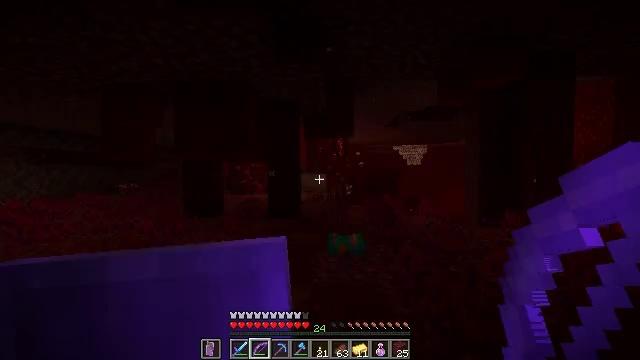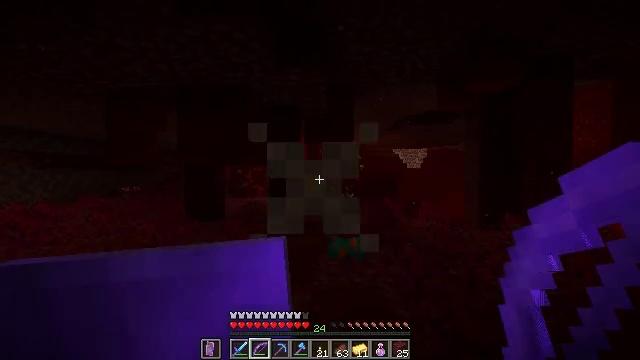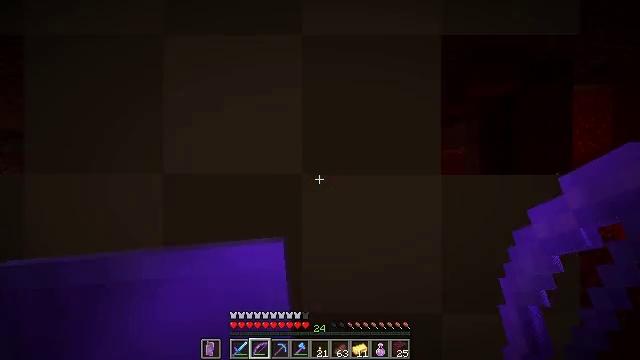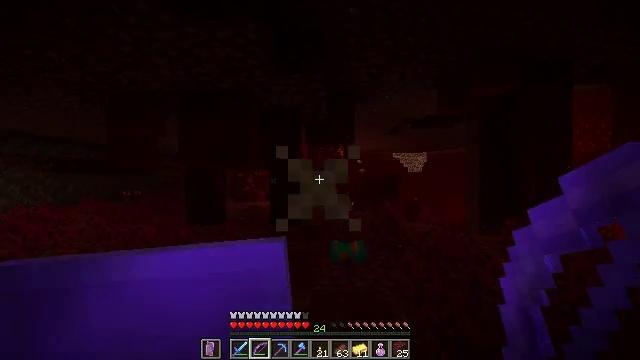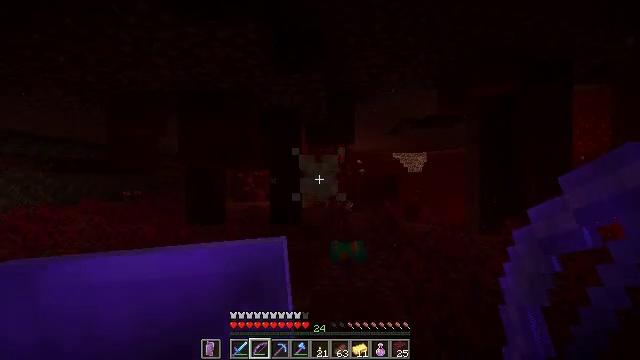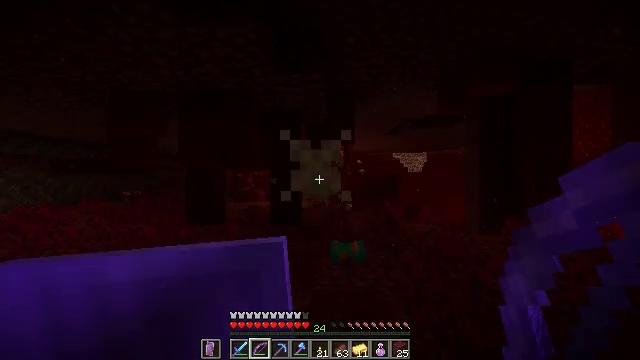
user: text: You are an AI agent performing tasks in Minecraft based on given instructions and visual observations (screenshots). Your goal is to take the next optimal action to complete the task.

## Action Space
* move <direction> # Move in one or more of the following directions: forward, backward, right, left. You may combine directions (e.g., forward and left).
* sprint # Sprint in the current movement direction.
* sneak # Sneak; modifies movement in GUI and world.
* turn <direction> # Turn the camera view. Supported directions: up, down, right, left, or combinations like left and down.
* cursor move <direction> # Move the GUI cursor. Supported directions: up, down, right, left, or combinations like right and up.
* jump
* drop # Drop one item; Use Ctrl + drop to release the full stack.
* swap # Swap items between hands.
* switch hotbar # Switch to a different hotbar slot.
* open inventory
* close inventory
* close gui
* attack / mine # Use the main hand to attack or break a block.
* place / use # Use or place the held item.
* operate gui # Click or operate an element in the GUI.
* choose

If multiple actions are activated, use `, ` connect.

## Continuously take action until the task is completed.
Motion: motion action
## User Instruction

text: Kill the hoglin.
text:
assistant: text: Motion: no_op
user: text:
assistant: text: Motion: no_op
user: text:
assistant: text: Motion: no_op
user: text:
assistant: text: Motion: no_op
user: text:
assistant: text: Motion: no_op
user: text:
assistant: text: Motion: no_op